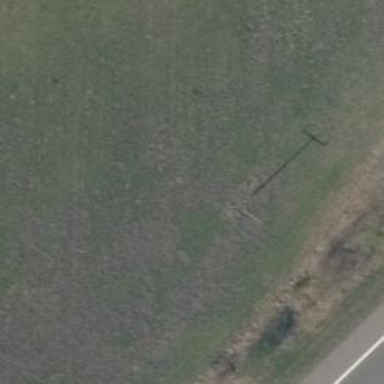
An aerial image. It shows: Minor power line.